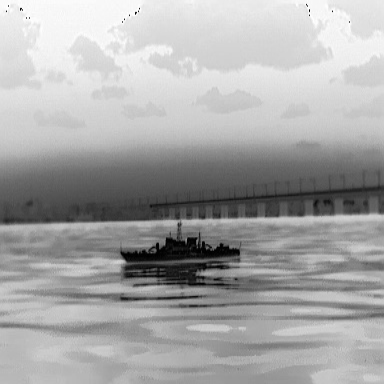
There is a warship in the infrared image.